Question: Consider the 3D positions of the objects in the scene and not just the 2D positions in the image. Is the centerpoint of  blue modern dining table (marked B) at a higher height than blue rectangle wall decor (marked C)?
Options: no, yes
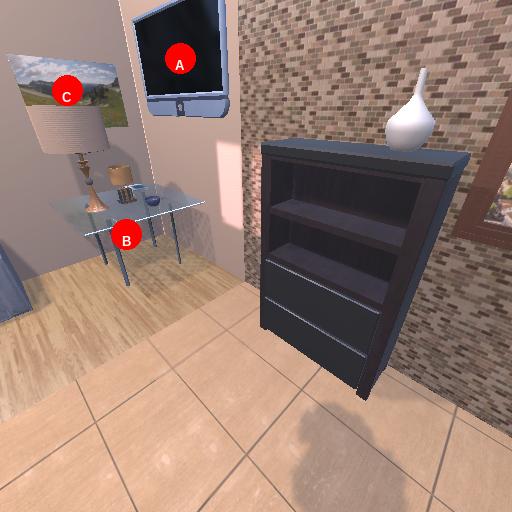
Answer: no